Question: I am using pylab to produce this image:

where the legend is not what I wanted. The dots represent actual data points, the lines are made with polyfit. I would like the legend to contain either ten entries with the lines and dots merged together for each color or just the ten dot-lines.
The associated piece of code:
'''
for i in range(start, start + size*chunks):
colorVal = scalarMap.to_rgba(values[i])
slc1, slc2 = start + i*size, start + (i+1)*size
mylegend.append(" = ".join([self.dtypes[v1],
"%.2f" %data[v1, slc1]]))
jx = data[x, slc1:slc2]
jy = data[y, slc1:slc2]
p = np.polyfit(jx, jy, deg = 2)
lx = np.linspace(jx[0], jx[-1], 1000)
ly = p[0]*lx**2 + p[1]*lx + p[2]
pl.plot(jx, jy, "o", color = colorVal)
pl.plot(lx, ly, color = colorVal)
pl.xlabel(self.dtypes[x])
pl.ylabel(self.dtypes[y])
pl.title(title)
pl.axis(axis)
pl.legend(my_legend, loc = "upper left", shadow = True)
pl.grid("on")
pl.show()
'''
I realize what the mistake is: I add ten points to the my_legend list, and the legend function of pylab is then reading from it until the list ends. Therefore, only half of them make it. However, I don't know how to fix it. Is there a way I can make the legend function only register one entry for each iteration of the loop?
Also, I would like the points listed in reverse order. I tried
'''
pl.legend(my_legend[::-1])
'''
but that didn't work.
Any ideas to these two issues?
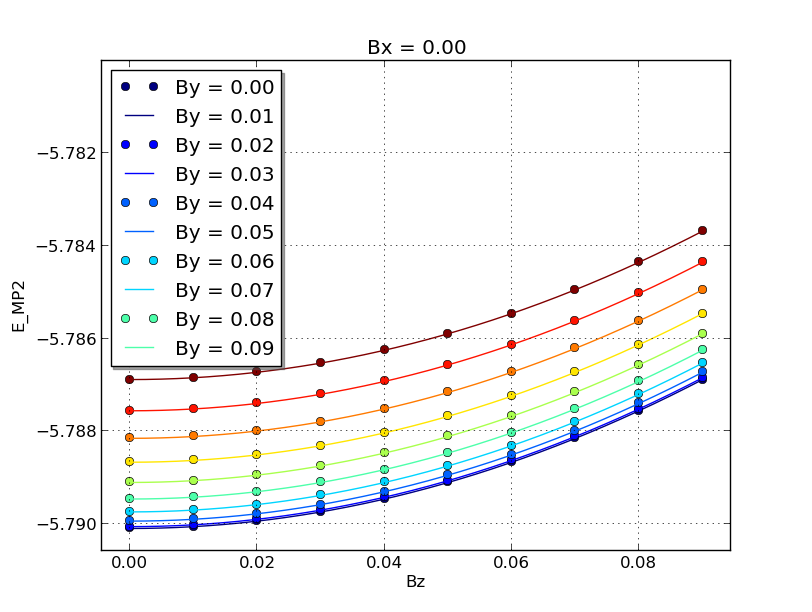
Answer: The behavior of 'pylab.legend' is appropriated, once you understand how does it work. When you call 'pylab.legend(my_legend, ...)', the list of strings of the labels is associated to the first 10 lines drawn. The way you do, the first 10 lines are the one added in the first 5 loops.
To show just the dots you can do this:
'''
for i in range(start, start + size*chunks):
[...]
label = " = ".join([self.dtypes[v1], "%.2f" %data[v1, slc1]])
[...]
pl.plot(jx, jy, "o", color = colorVal, label=label)
pl.plot(lx, ly, color = colorVal)
[...]
pl.legend(loc = "upper left", shadow = True)
'''
If you want the legend for the lines, you just put the 'label=label' into the other plot command.
An alternative approach is to create a 'mylines' list (similar to 'mylegend') and to append just one of the plot command and then call the 'pl.legend(mylines, mylegend, ...)'